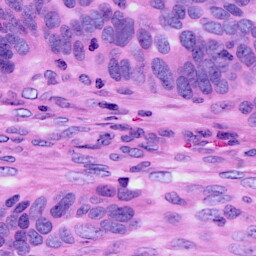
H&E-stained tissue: Ovarian